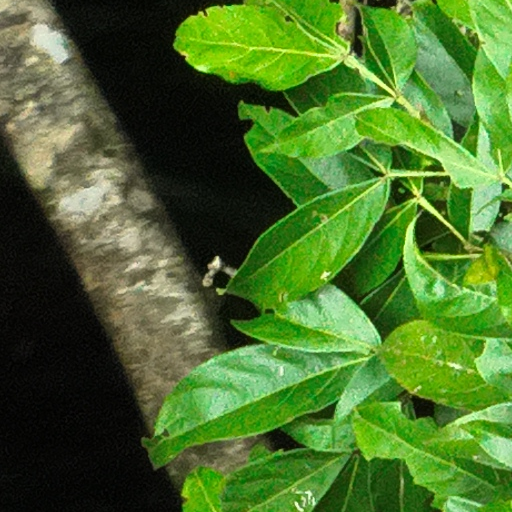
Species: Inga marginata
GBIF accepted scientific name: Inga marginata
Crown area (m\u00b2): 30.073